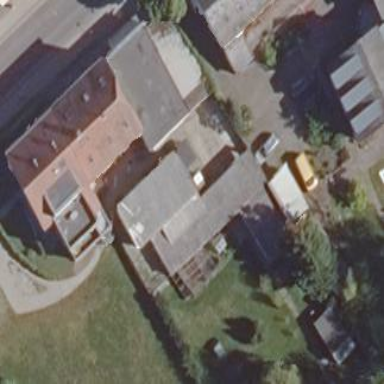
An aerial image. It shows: Part of building.